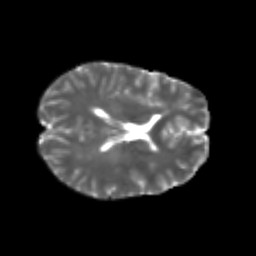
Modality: T2w
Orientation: axial
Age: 23
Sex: female
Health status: healthy
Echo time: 0.074 s